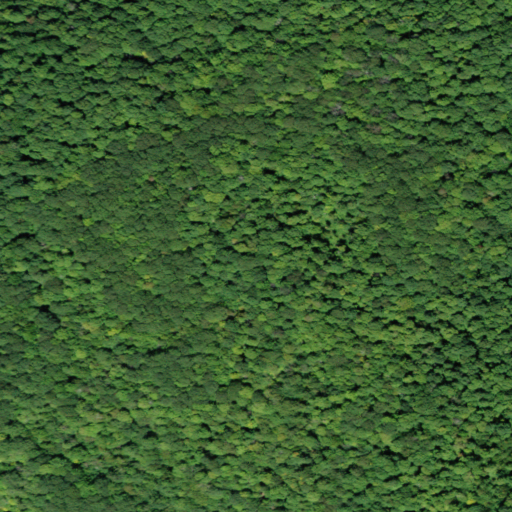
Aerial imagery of mountain in New York named Hog Mountain containing deciduous forest and mixed forest